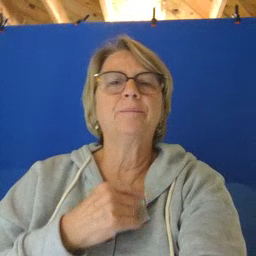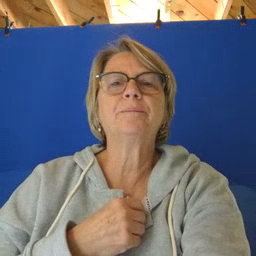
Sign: pajamas